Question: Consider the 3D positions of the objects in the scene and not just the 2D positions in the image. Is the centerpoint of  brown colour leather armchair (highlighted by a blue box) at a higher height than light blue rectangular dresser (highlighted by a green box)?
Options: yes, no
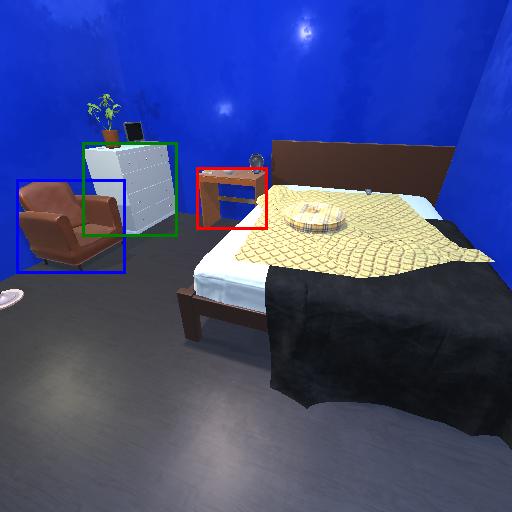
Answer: yes